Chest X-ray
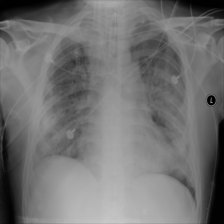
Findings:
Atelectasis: negative
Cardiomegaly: negative
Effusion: negative
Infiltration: negative
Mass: negative
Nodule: negative
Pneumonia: negative
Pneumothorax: positive
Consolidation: negative
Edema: negative
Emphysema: negative
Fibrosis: negative
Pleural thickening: negative
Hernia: negative